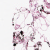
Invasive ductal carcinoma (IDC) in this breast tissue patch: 0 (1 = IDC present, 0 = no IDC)